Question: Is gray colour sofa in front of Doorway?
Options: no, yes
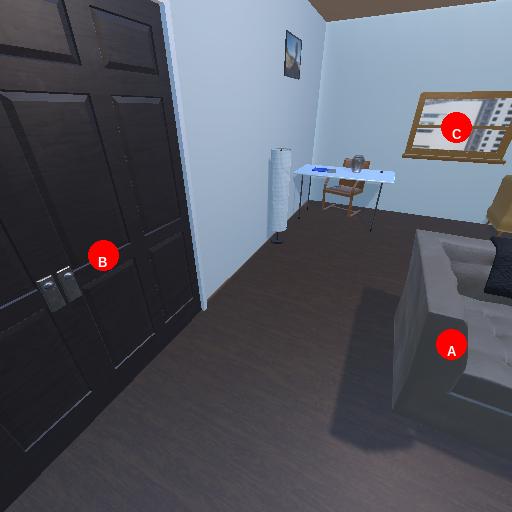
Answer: no